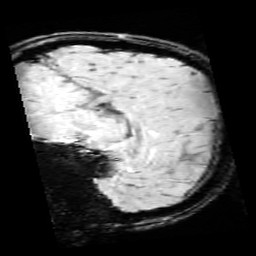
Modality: SWI
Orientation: sagittal
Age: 13
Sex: male
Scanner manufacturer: siemens
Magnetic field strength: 3 T
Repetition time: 0.027 s
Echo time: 0.02 s